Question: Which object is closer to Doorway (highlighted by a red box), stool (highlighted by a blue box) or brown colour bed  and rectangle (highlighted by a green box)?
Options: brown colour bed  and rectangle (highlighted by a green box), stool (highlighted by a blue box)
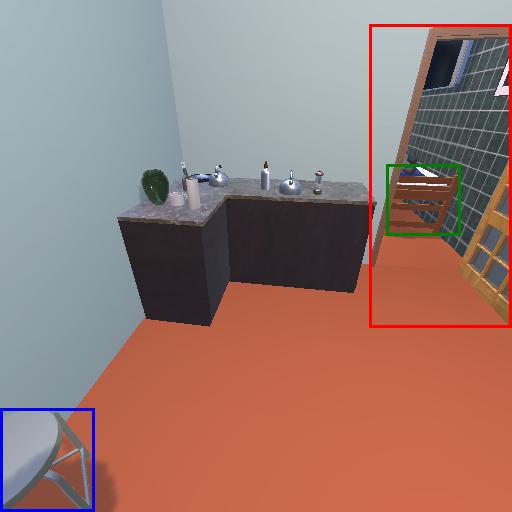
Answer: brown colour bed  and rectangle (highlighted by a green box)